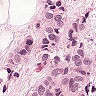
Metastatic tissue present: yes